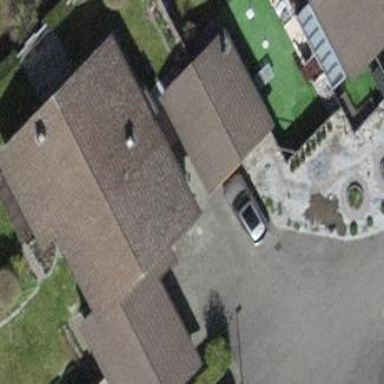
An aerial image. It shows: Garage building.